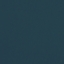
Label: SeaLake